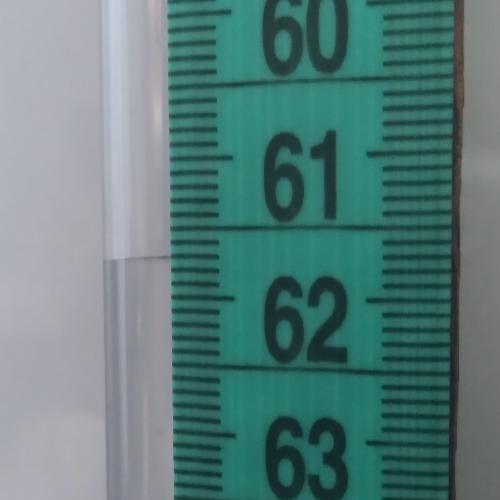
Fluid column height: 61.7 cm